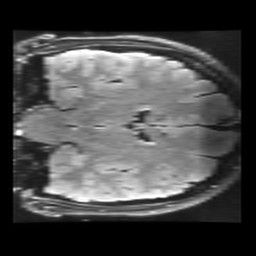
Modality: FLAIR
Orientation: coronal
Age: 21
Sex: female
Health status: healthy
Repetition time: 12 s
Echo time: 0.09782 s